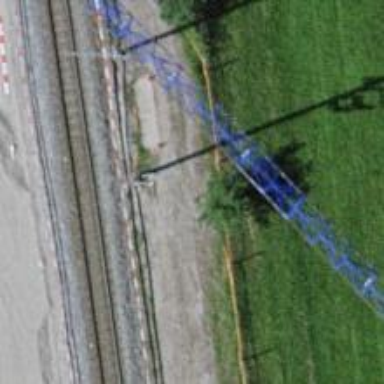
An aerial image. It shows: Pole with overhead line endpoint.